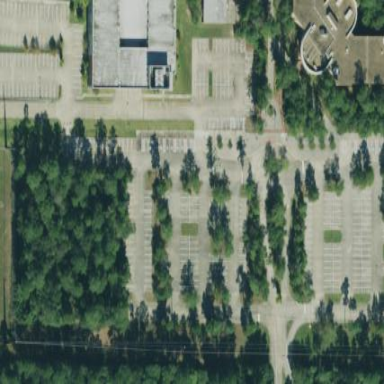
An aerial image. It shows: Parking area with surface.